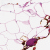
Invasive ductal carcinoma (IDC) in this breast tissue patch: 0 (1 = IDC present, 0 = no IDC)